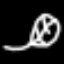
Label: leaf